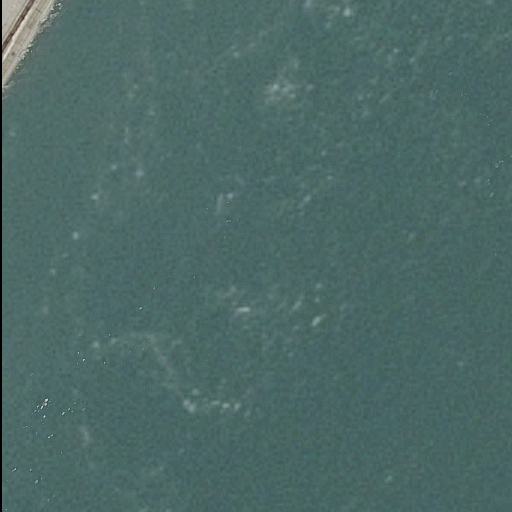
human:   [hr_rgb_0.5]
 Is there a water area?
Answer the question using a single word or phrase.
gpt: yes

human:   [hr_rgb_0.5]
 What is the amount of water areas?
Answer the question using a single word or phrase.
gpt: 2

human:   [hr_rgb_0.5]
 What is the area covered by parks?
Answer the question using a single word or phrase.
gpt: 82m2

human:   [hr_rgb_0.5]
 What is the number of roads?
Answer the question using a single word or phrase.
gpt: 1

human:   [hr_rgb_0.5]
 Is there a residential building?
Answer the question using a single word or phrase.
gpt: no

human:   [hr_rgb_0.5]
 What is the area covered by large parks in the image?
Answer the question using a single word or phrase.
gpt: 0m2

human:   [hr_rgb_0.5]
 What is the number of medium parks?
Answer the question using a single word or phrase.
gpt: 0

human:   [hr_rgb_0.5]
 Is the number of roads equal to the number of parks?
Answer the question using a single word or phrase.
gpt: yes

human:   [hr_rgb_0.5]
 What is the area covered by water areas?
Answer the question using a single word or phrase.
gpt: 10537m2

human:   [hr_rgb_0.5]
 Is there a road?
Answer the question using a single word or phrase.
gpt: yes

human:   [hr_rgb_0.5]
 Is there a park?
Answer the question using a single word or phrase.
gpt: yes

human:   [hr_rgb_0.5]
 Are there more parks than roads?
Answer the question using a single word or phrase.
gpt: no

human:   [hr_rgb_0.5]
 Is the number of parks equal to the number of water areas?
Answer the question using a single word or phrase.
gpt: no

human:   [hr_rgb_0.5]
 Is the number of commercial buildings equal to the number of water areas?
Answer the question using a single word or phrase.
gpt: no

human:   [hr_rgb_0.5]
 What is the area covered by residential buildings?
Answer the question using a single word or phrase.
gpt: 0m2

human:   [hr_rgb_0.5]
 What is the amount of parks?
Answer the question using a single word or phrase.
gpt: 1

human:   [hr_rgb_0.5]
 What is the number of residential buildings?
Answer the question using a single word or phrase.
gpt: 0

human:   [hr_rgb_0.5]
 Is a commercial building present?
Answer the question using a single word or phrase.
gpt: no

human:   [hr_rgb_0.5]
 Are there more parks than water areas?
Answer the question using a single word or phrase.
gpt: no

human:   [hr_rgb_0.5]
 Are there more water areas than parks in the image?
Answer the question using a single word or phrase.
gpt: yes

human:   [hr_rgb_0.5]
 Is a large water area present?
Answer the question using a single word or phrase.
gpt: yes

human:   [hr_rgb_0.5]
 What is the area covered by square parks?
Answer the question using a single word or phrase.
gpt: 0m2

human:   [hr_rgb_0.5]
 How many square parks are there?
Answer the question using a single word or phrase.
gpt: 0

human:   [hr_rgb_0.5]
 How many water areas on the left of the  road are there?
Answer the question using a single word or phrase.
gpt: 0

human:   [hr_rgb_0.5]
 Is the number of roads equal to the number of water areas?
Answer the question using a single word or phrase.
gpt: no

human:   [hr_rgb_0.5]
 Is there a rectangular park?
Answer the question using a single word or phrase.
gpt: yes

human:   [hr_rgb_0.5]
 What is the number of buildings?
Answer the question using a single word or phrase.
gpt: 0

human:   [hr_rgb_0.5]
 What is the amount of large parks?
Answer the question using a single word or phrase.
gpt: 0

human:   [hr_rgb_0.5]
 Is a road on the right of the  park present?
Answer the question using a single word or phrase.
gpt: no

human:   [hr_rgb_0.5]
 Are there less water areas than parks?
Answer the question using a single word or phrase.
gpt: no

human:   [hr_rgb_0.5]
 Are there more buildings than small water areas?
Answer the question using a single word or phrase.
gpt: no

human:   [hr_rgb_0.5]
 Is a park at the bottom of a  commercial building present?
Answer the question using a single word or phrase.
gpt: no

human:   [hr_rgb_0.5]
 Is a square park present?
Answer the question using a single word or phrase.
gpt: no

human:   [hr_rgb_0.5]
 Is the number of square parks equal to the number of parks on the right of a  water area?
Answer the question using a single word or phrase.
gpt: no

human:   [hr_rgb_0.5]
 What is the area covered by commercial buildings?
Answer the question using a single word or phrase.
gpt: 0m2

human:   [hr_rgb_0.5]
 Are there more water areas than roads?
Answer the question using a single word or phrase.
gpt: yes

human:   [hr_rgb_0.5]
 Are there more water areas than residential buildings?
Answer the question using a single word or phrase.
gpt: yes

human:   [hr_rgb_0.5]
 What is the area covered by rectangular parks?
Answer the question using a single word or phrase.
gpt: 82m2

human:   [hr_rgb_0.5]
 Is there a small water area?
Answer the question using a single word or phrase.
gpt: no

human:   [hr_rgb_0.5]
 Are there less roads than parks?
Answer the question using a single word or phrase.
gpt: no

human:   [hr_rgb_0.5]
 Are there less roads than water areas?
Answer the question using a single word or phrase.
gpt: yes

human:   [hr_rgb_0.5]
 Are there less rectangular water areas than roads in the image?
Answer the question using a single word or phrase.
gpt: no

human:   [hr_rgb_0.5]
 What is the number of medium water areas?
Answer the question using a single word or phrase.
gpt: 1

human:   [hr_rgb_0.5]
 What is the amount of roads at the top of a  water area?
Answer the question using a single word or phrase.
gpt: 1

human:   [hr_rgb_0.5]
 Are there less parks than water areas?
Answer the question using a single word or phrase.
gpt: yes

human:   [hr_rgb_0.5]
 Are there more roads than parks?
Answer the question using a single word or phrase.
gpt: no

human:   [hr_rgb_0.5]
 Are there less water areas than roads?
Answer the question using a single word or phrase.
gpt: no

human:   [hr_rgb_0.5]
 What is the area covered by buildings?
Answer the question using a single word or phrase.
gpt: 0m2

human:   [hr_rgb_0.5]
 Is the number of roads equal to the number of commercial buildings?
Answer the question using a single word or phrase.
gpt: no

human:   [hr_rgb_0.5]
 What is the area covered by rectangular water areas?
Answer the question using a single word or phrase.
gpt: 10537m2

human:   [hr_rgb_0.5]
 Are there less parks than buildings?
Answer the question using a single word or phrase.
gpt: no

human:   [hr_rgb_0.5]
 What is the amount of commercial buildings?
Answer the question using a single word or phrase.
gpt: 0

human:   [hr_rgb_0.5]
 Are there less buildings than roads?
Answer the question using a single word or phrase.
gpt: yes

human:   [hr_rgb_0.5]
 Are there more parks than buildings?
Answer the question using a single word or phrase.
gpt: yes

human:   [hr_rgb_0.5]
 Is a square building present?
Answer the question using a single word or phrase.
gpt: no

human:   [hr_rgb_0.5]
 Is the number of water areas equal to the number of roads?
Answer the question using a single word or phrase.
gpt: no

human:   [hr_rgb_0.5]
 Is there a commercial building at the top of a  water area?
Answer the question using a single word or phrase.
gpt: no

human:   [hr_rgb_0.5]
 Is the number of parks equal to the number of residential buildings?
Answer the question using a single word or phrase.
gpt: no

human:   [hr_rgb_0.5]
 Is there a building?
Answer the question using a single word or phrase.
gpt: no

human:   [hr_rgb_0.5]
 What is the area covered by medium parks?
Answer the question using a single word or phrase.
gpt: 0m2

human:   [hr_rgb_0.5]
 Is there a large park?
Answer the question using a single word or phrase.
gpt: no

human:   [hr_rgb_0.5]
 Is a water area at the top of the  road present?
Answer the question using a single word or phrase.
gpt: no

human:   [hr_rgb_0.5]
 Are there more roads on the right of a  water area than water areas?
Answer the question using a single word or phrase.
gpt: no

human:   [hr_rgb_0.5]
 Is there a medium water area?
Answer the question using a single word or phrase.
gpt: yes